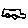
Label: car